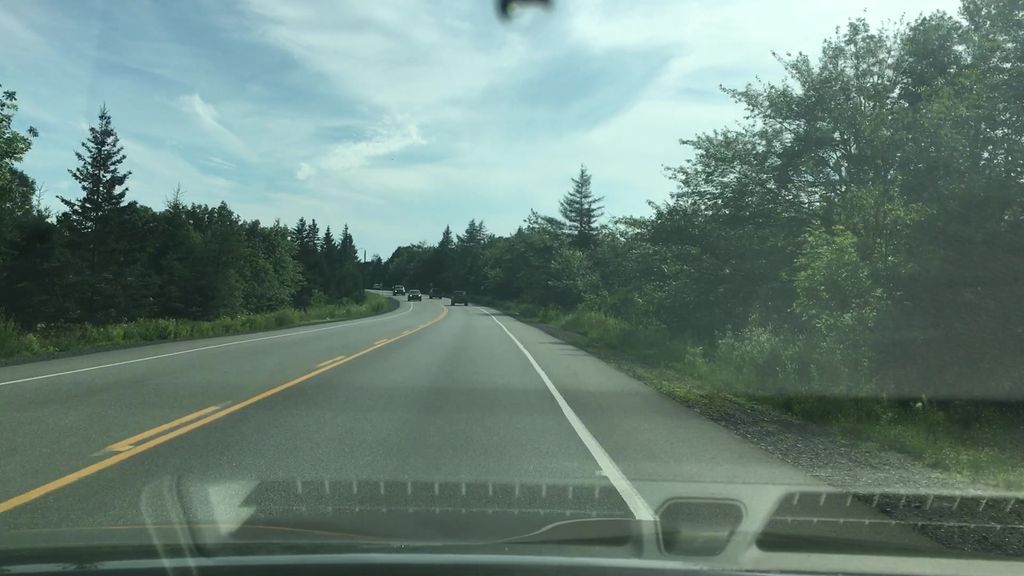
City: halifax